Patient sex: M
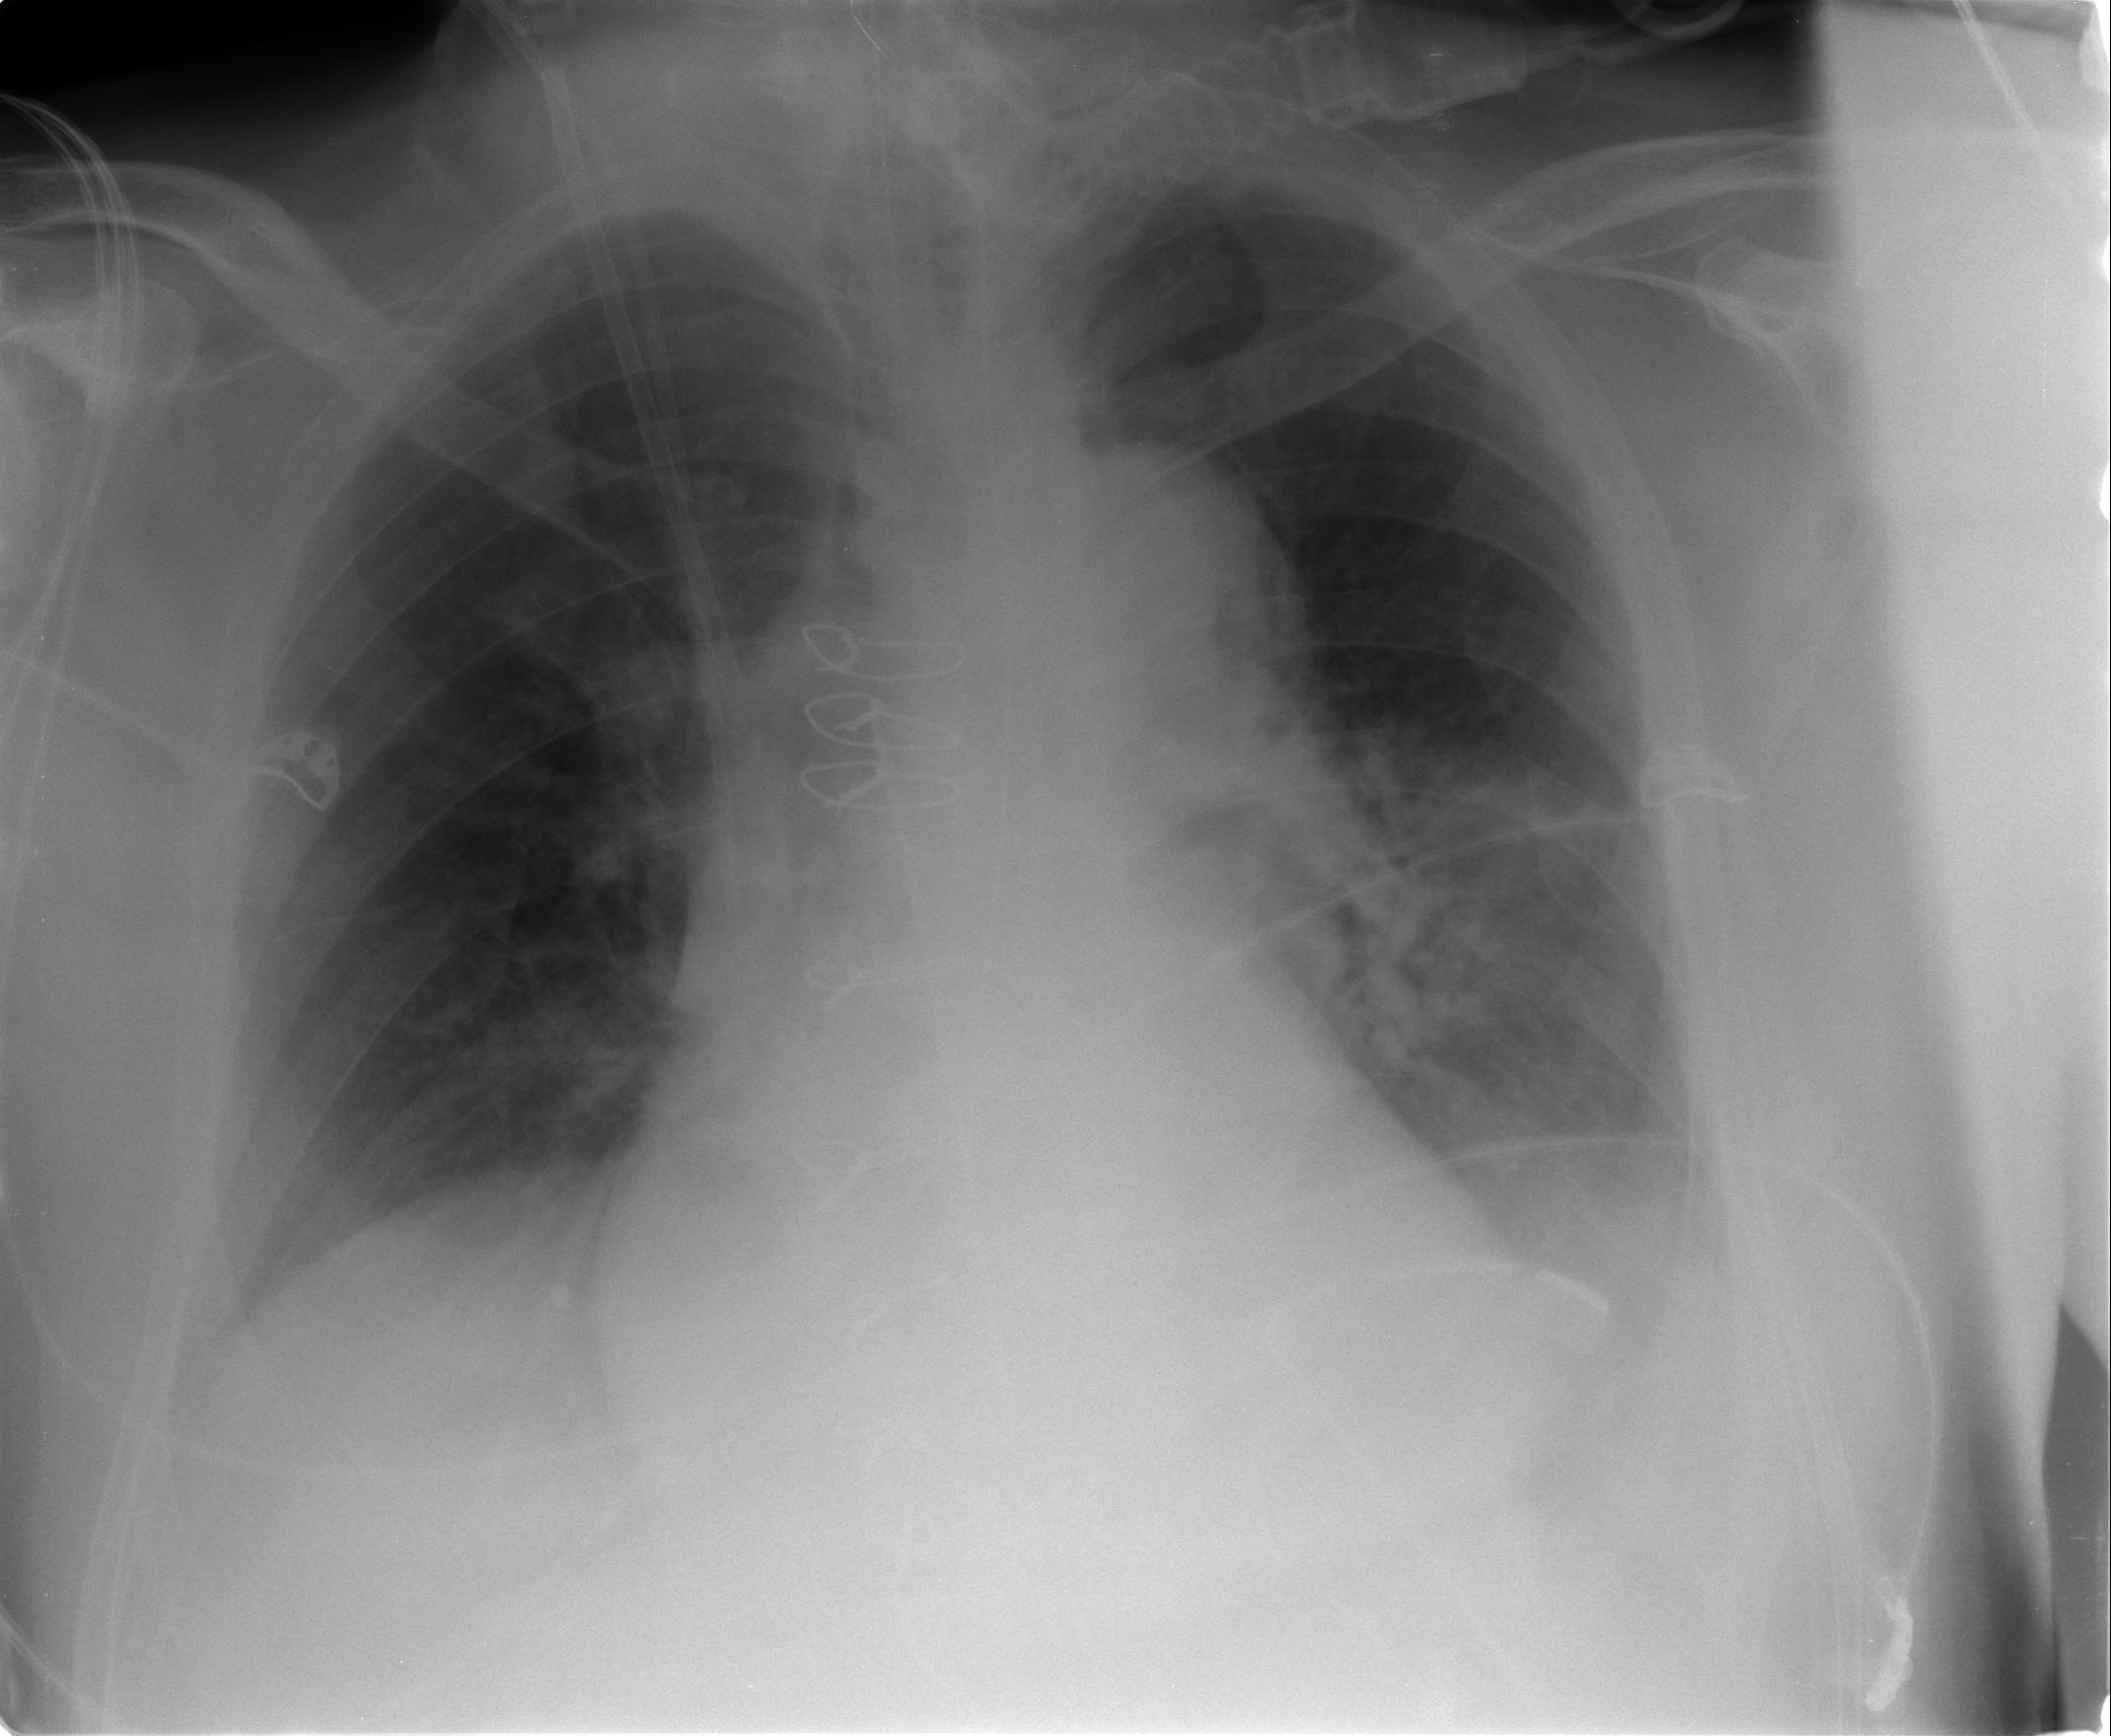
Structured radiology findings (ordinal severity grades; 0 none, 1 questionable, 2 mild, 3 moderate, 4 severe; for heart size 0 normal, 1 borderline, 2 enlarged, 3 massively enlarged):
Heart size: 2
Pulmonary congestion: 0
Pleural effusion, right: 0
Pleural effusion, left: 1
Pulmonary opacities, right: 0
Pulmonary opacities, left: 2
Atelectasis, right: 0
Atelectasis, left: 2